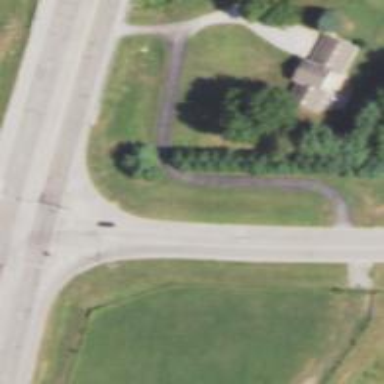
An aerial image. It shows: Road marking indicating right and through lanes.